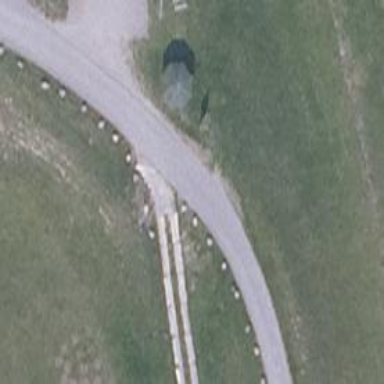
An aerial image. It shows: Asphalt track with grade 1 track type. There is dyke embankment alongside the road.